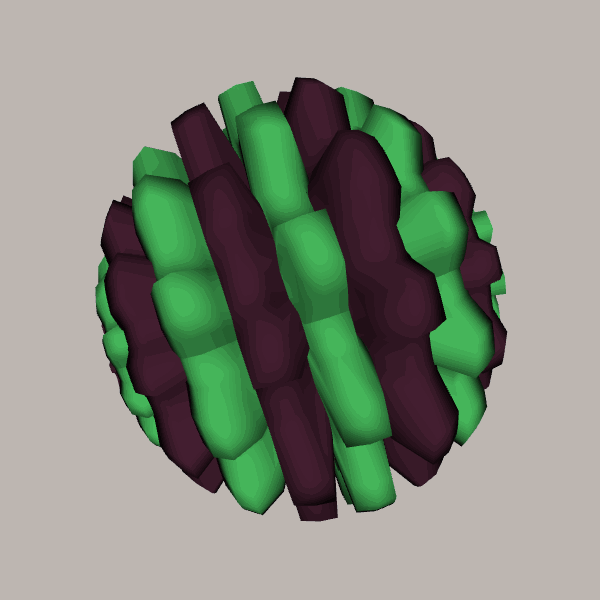
Background: light